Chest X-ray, PA view. Patient: 60 years old, sex M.
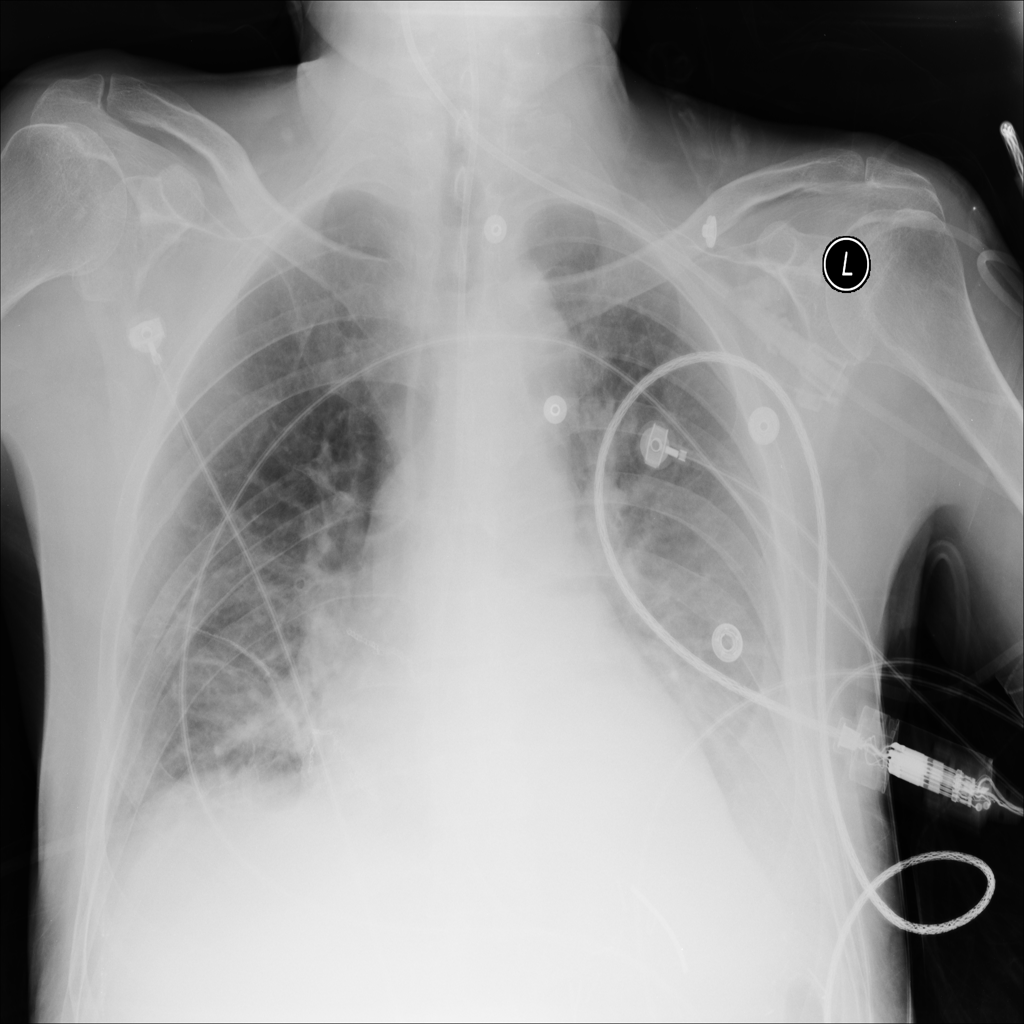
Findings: Consolidation, Infiltration